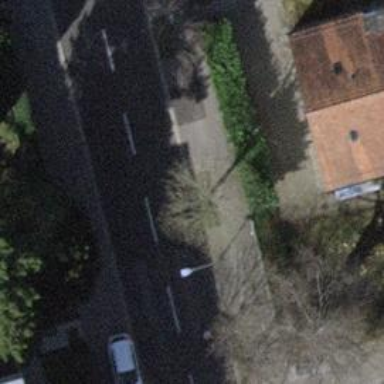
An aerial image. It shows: Avenue lined with trees.